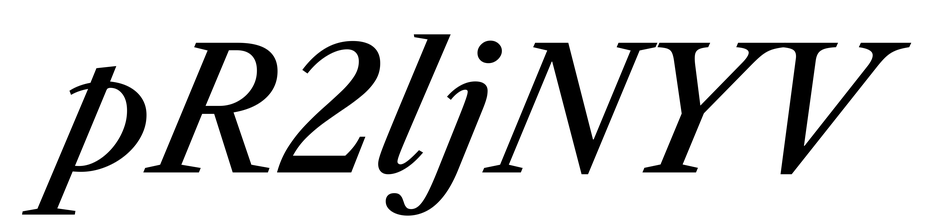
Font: LibreCaslonText-Italic_Medium_Italic